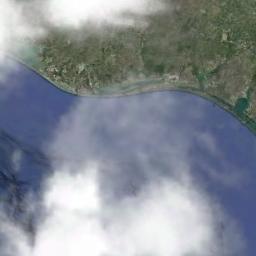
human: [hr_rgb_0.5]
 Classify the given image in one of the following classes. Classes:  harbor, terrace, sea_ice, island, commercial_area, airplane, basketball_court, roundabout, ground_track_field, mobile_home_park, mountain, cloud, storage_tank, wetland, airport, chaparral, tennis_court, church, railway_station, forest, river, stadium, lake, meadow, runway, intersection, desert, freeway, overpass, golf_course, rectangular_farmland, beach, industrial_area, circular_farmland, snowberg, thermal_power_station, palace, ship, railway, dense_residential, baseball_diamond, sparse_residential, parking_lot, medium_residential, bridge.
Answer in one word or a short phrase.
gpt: cloud